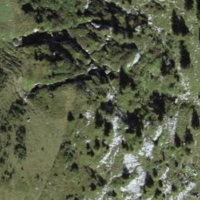
EUNIS habitat code: 23
Species observed at this site:
Astrantia major